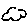
Label: cloud